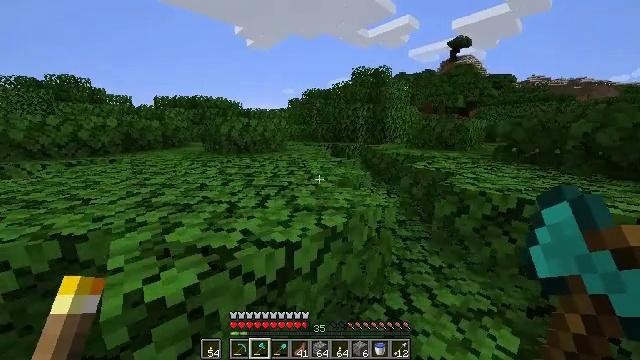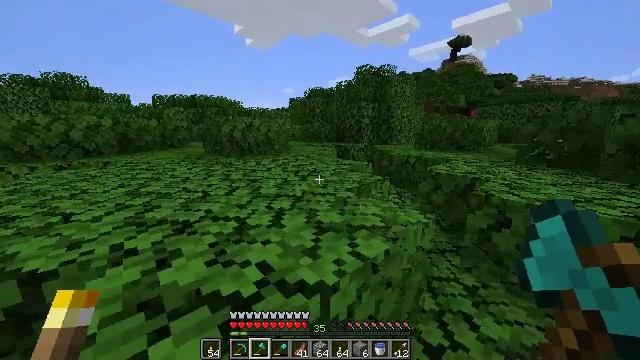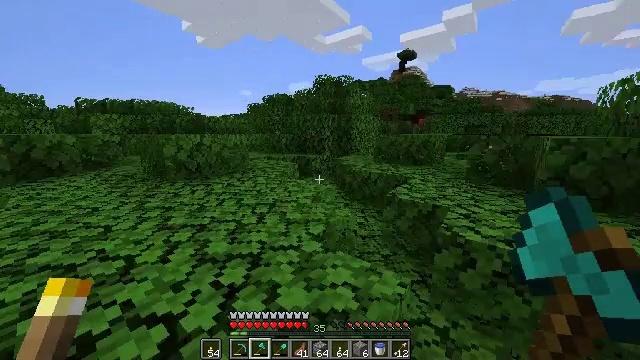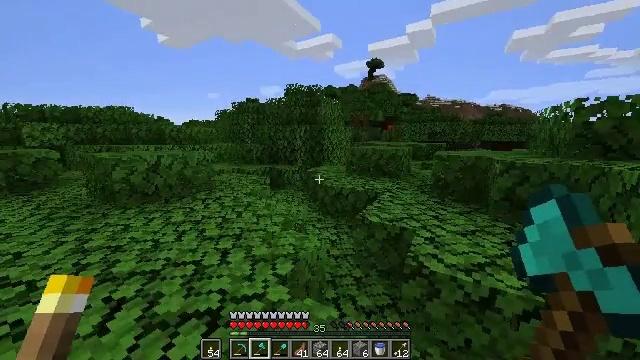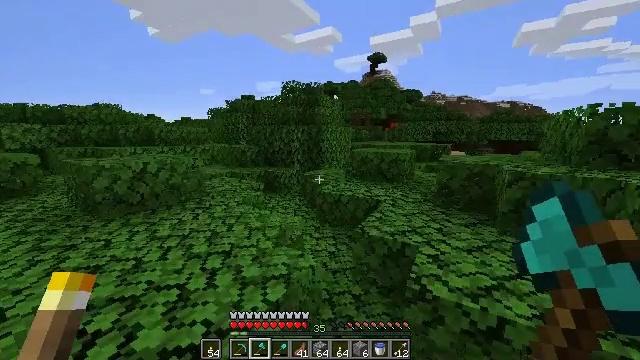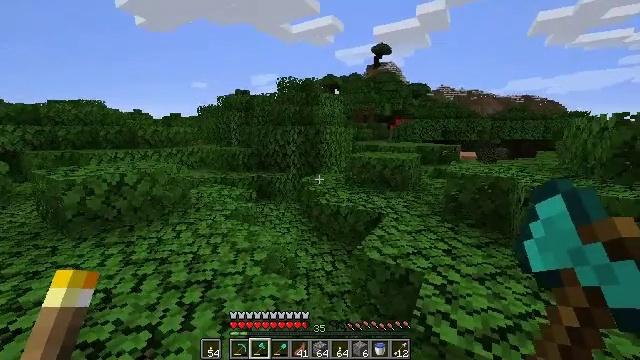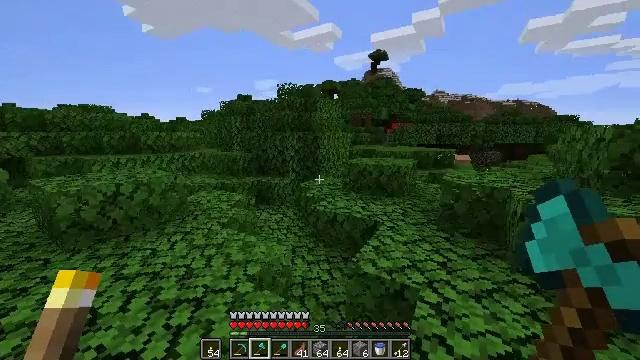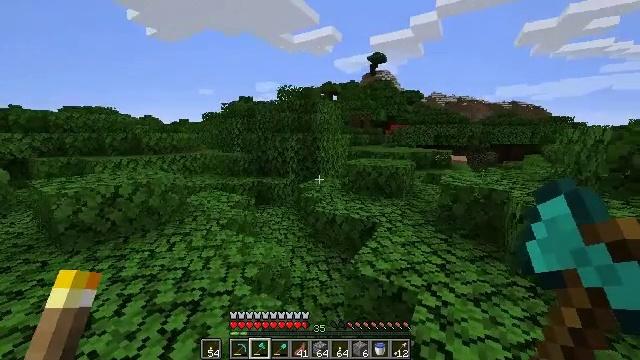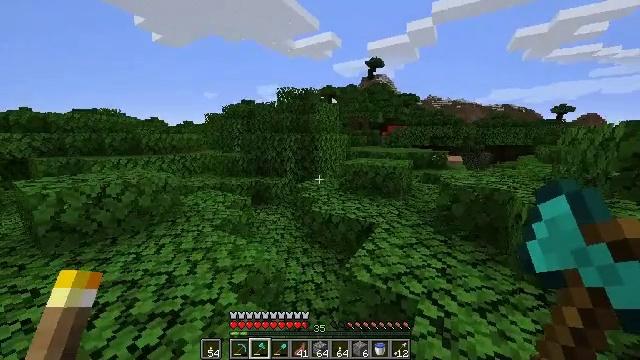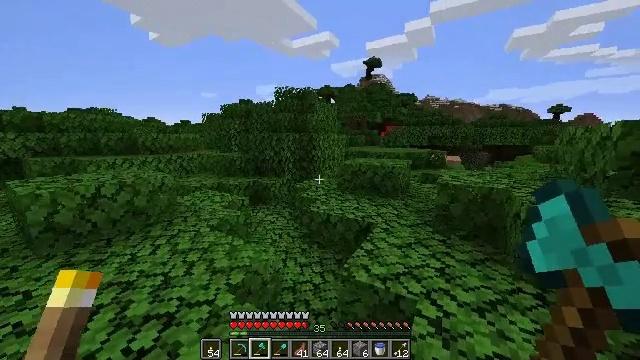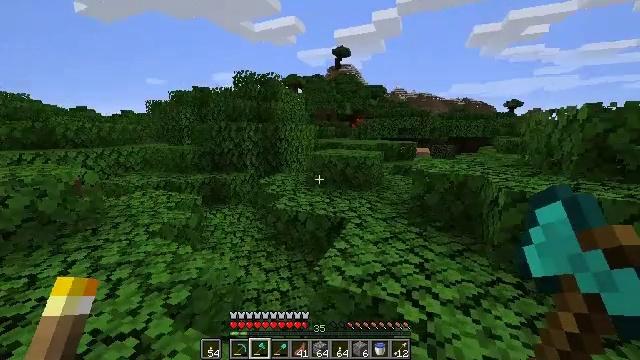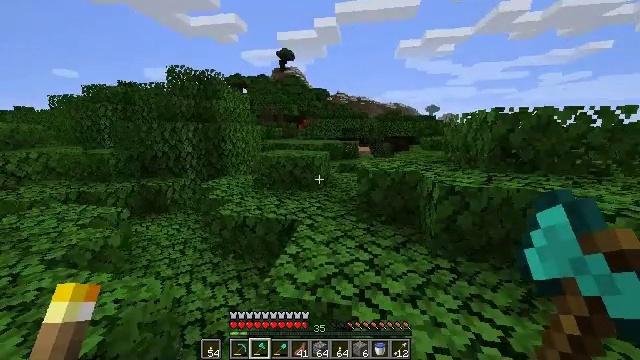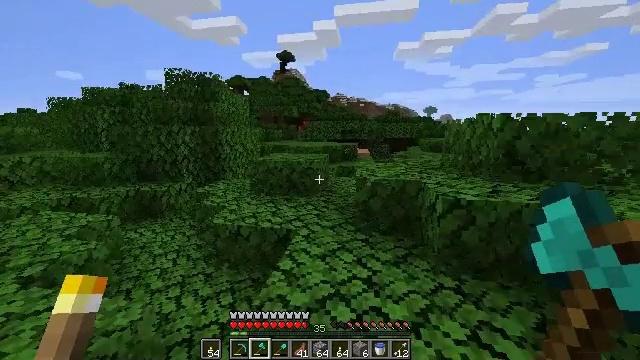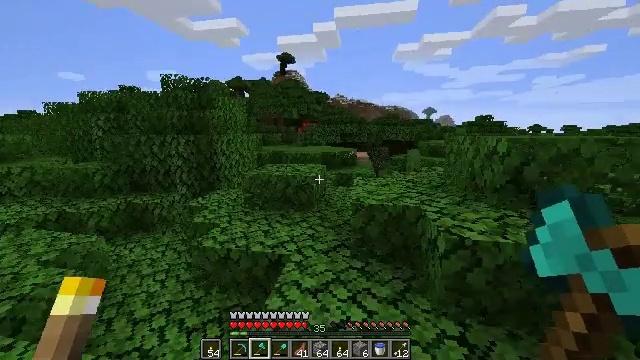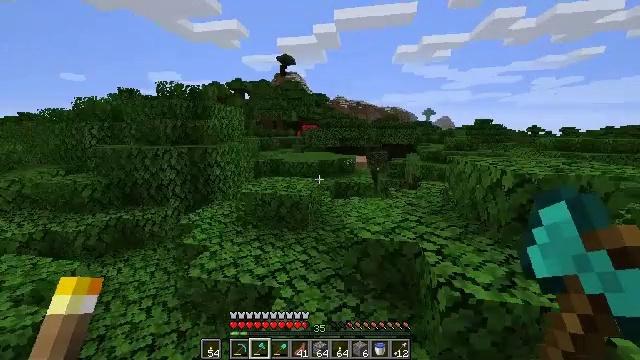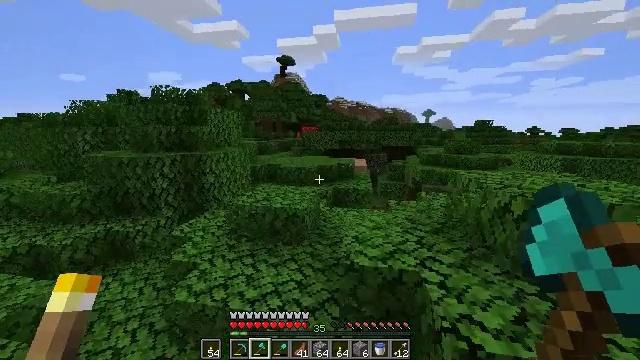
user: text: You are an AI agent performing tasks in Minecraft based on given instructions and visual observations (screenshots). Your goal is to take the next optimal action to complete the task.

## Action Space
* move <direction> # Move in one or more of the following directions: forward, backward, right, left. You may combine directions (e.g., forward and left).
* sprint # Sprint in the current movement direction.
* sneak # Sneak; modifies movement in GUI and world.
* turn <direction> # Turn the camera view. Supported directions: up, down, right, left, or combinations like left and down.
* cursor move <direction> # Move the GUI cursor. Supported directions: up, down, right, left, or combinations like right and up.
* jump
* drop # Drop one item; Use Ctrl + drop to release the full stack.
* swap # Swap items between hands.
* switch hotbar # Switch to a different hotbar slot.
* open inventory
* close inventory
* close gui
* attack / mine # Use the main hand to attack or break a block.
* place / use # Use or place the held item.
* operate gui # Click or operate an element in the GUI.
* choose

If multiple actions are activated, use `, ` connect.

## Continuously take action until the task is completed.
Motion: motion action
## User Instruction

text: Remove oak leaves from branches.
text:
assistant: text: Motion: move forward and move left, sprint, jump
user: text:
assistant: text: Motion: move forward, sprint, turn right, jump
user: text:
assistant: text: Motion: move forward, sprint, turn right and up, jump
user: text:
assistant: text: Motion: move forward, sprint, jump
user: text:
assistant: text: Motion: move forward, sprint, jump
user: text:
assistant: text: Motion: move forward, sprint, jump
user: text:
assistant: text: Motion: move forward, sprint, jump
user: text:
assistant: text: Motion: move forward, sprint, jump
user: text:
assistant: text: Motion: move forward, sprint, jump
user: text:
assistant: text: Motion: move forward, sprint, turn right, jump
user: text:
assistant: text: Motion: move forward and move right, sprint, turn right, jump
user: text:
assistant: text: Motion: move forward and move right, sprint, jump
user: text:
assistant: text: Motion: move forward and move right, sprint, jump
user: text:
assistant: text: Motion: move forward, sprint, jump
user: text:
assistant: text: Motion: move forward, sprint, jump
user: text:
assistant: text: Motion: move forward, sprint, jump
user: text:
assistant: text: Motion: move forward, sprint, jump
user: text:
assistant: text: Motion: move forward, sprint, turn right, jump
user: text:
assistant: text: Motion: move forward, sprint, jump
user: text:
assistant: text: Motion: move forward, sprint, jump
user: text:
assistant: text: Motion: move forward, sprint, jump
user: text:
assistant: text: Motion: move forward and move left, sprint, jump
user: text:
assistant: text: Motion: move forward and move left, sprint, jump
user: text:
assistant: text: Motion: move forward and move left, sprint, turn left, jump
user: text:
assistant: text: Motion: move forward and move left, sprint, jump
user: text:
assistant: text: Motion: move forward and move left, sprint, jump
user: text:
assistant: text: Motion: move forward, sprint, turn left, jump
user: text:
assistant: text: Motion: move forward, sprint, jump
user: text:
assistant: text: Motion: move forward, sprint, jump
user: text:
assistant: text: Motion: move forward, sprint, jump